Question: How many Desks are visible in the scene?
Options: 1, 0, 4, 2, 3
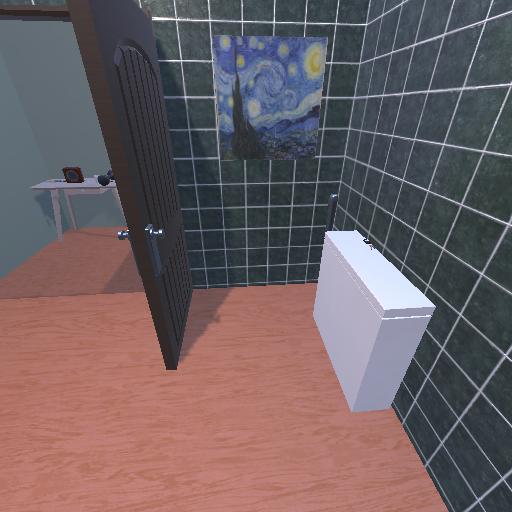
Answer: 1